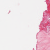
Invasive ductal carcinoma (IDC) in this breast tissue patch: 0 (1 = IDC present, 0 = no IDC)